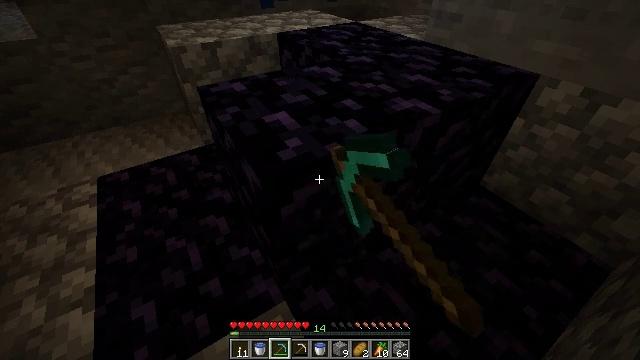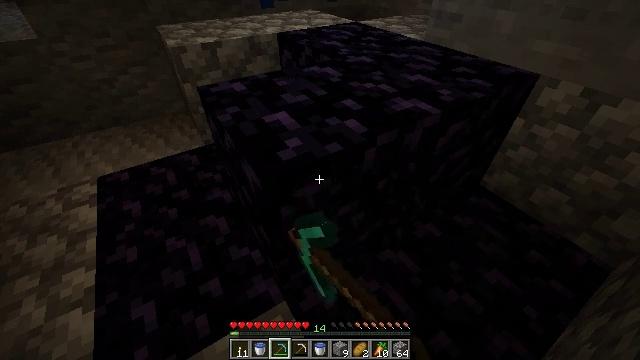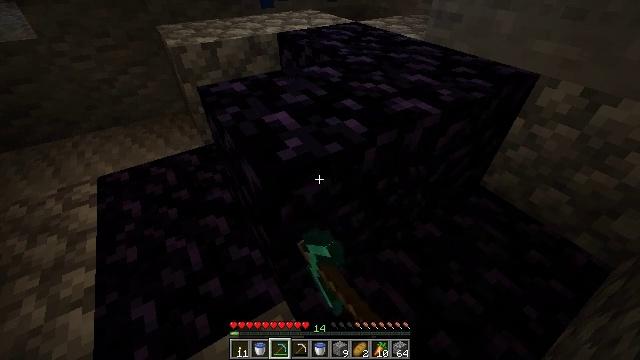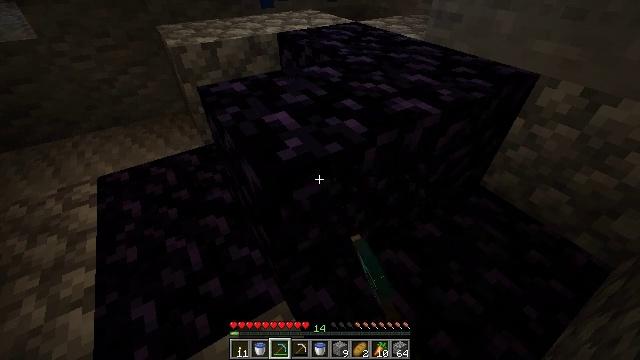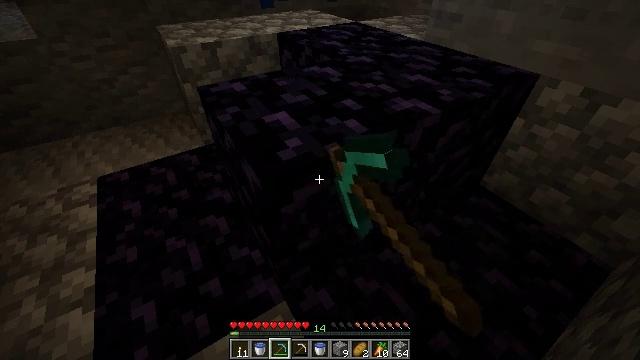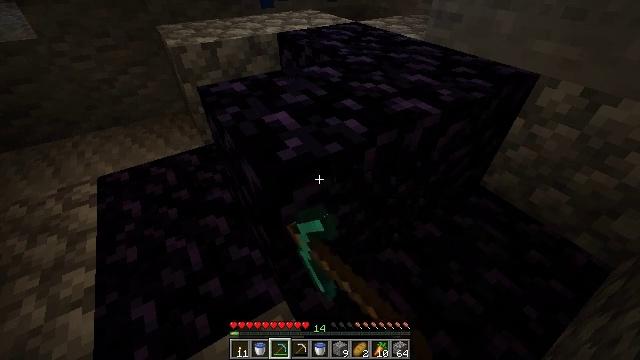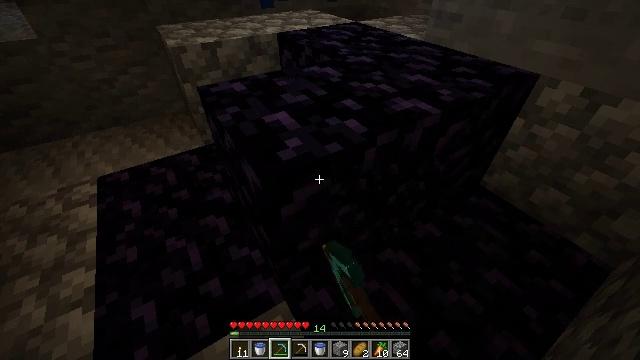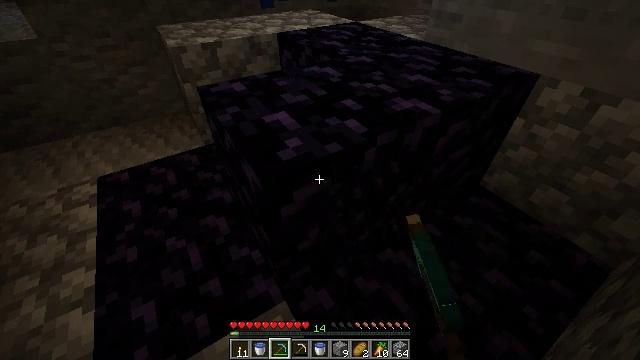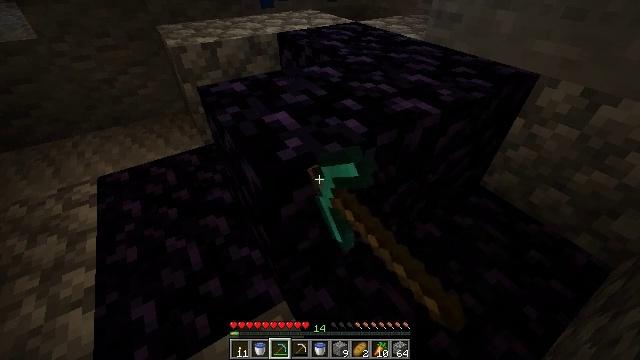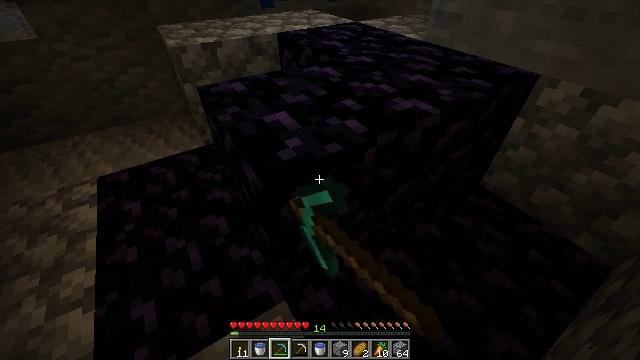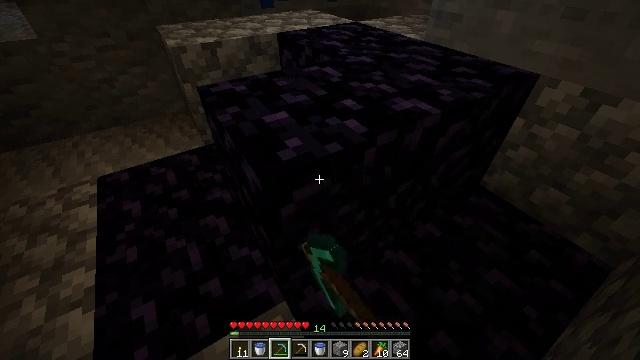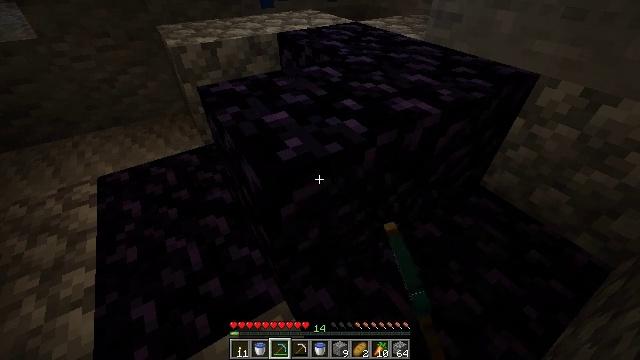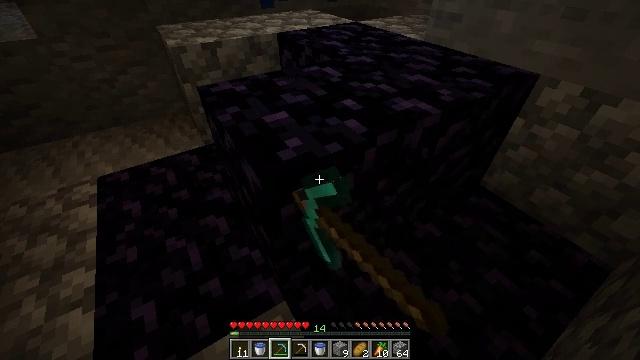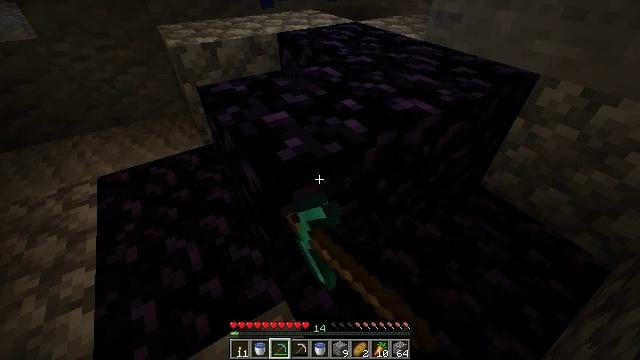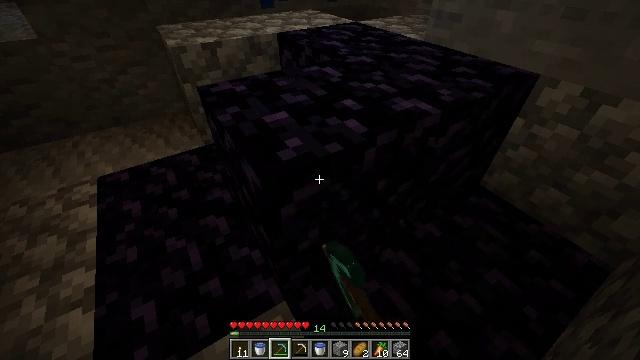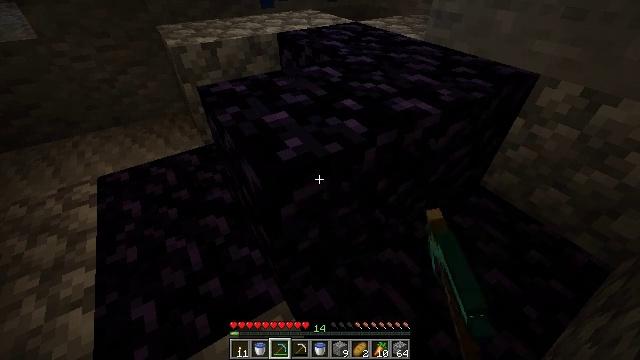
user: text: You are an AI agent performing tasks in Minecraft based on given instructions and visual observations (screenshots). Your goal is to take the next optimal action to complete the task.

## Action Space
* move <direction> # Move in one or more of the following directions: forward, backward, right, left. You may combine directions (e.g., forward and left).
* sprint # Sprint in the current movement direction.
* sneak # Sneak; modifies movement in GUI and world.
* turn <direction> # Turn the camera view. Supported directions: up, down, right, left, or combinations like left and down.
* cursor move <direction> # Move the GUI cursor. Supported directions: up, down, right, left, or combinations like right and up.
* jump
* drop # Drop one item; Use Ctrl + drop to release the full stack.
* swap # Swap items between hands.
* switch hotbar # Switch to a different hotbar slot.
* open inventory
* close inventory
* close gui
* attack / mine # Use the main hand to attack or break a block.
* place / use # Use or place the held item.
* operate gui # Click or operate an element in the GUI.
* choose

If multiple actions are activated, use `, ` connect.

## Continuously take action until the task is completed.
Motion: motion action
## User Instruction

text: Collect obsidian for crafting.
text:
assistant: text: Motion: attack / mine
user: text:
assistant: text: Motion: attack / mine
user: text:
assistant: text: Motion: attack / mine
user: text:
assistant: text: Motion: attack / mine
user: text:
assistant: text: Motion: attack / mine
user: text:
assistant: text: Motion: attack / mine
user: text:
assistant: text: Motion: attack / mine
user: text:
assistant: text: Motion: attack / mine
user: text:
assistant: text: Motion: attack / mine
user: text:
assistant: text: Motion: attack / mine
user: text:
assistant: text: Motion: attack / mine
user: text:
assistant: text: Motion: attack / mine
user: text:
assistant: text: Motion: attack / mine
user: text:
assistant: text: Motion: attack / mine
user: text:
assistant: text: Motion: attack / mine
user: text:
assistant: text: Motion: attack / mine
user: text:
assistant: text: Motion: attack / mine
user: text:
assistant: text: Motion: attack / mine
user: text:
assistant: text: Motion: attack / mine
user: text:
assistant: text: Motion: attack / mine
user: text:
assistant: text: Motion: attack / mine
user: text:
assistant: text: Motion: attack / mine
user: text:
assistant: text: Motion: attack / mine
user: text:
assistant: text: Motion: attack / mine
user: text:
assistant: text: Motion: attack / mine
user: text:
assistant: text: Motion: attack / mine
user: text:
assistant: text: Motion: attack / mine
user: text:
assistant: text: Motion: attack / mine
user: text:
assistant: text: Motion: attack / mine
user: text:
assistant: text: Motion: attack / mine